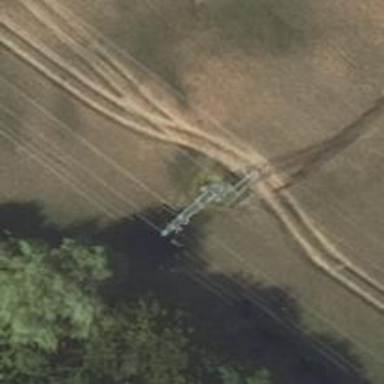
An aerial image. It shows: Power tower.